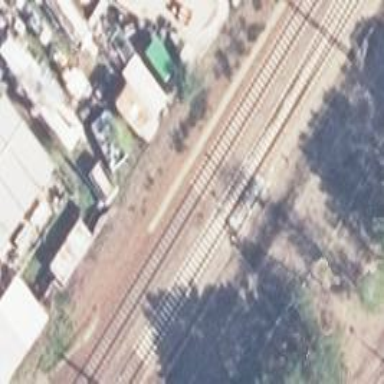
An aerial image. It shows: Railway switch.